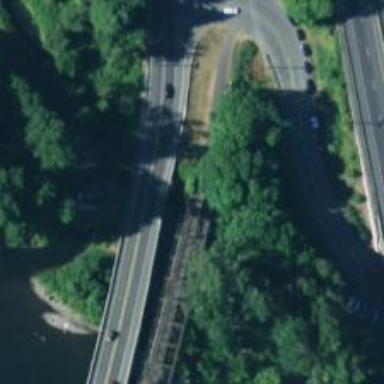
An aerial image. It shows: Bridge for cycleway.